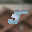
Label: 5